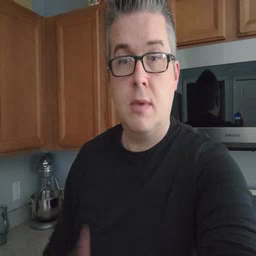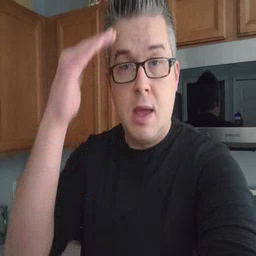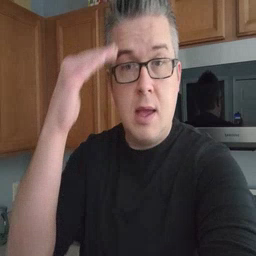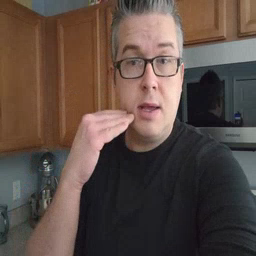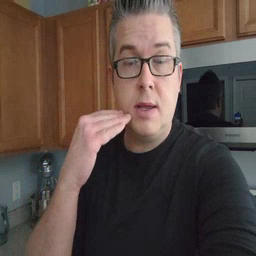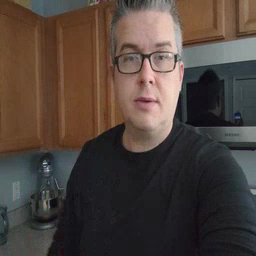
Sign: head